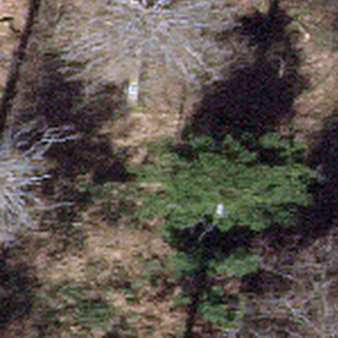
Label: other